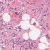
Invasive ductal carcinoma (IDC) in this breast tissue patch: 1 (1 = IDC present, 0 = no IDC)